Frequency: 60000
Velocity: 0,186
Power: 49,8
Pulse duration: 0,0000001
Pass count: 1
Magnification: 10
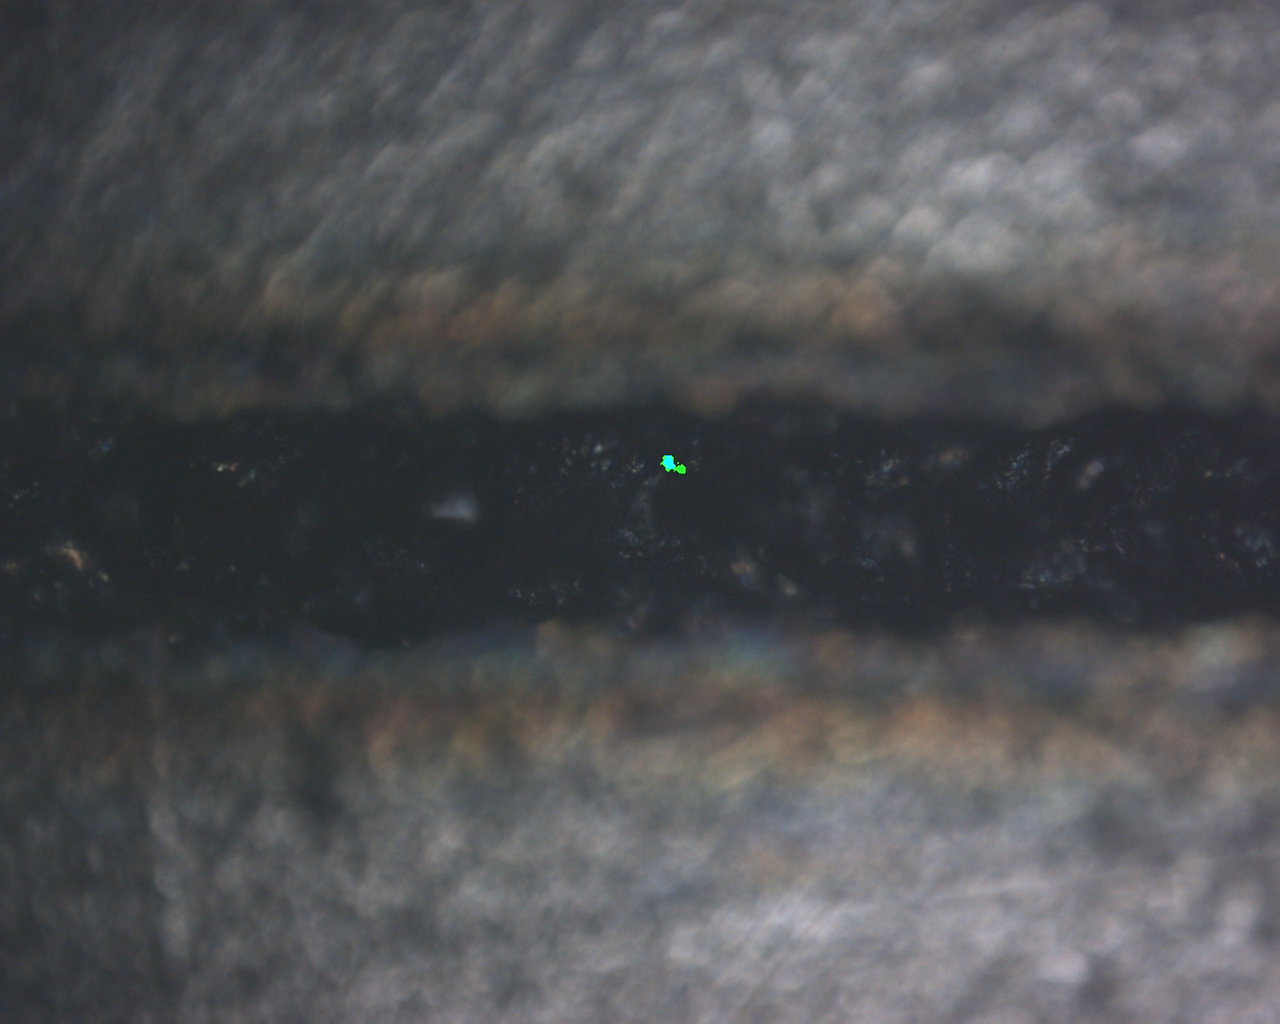
Measured width: 109.458
Other width: 96.5047